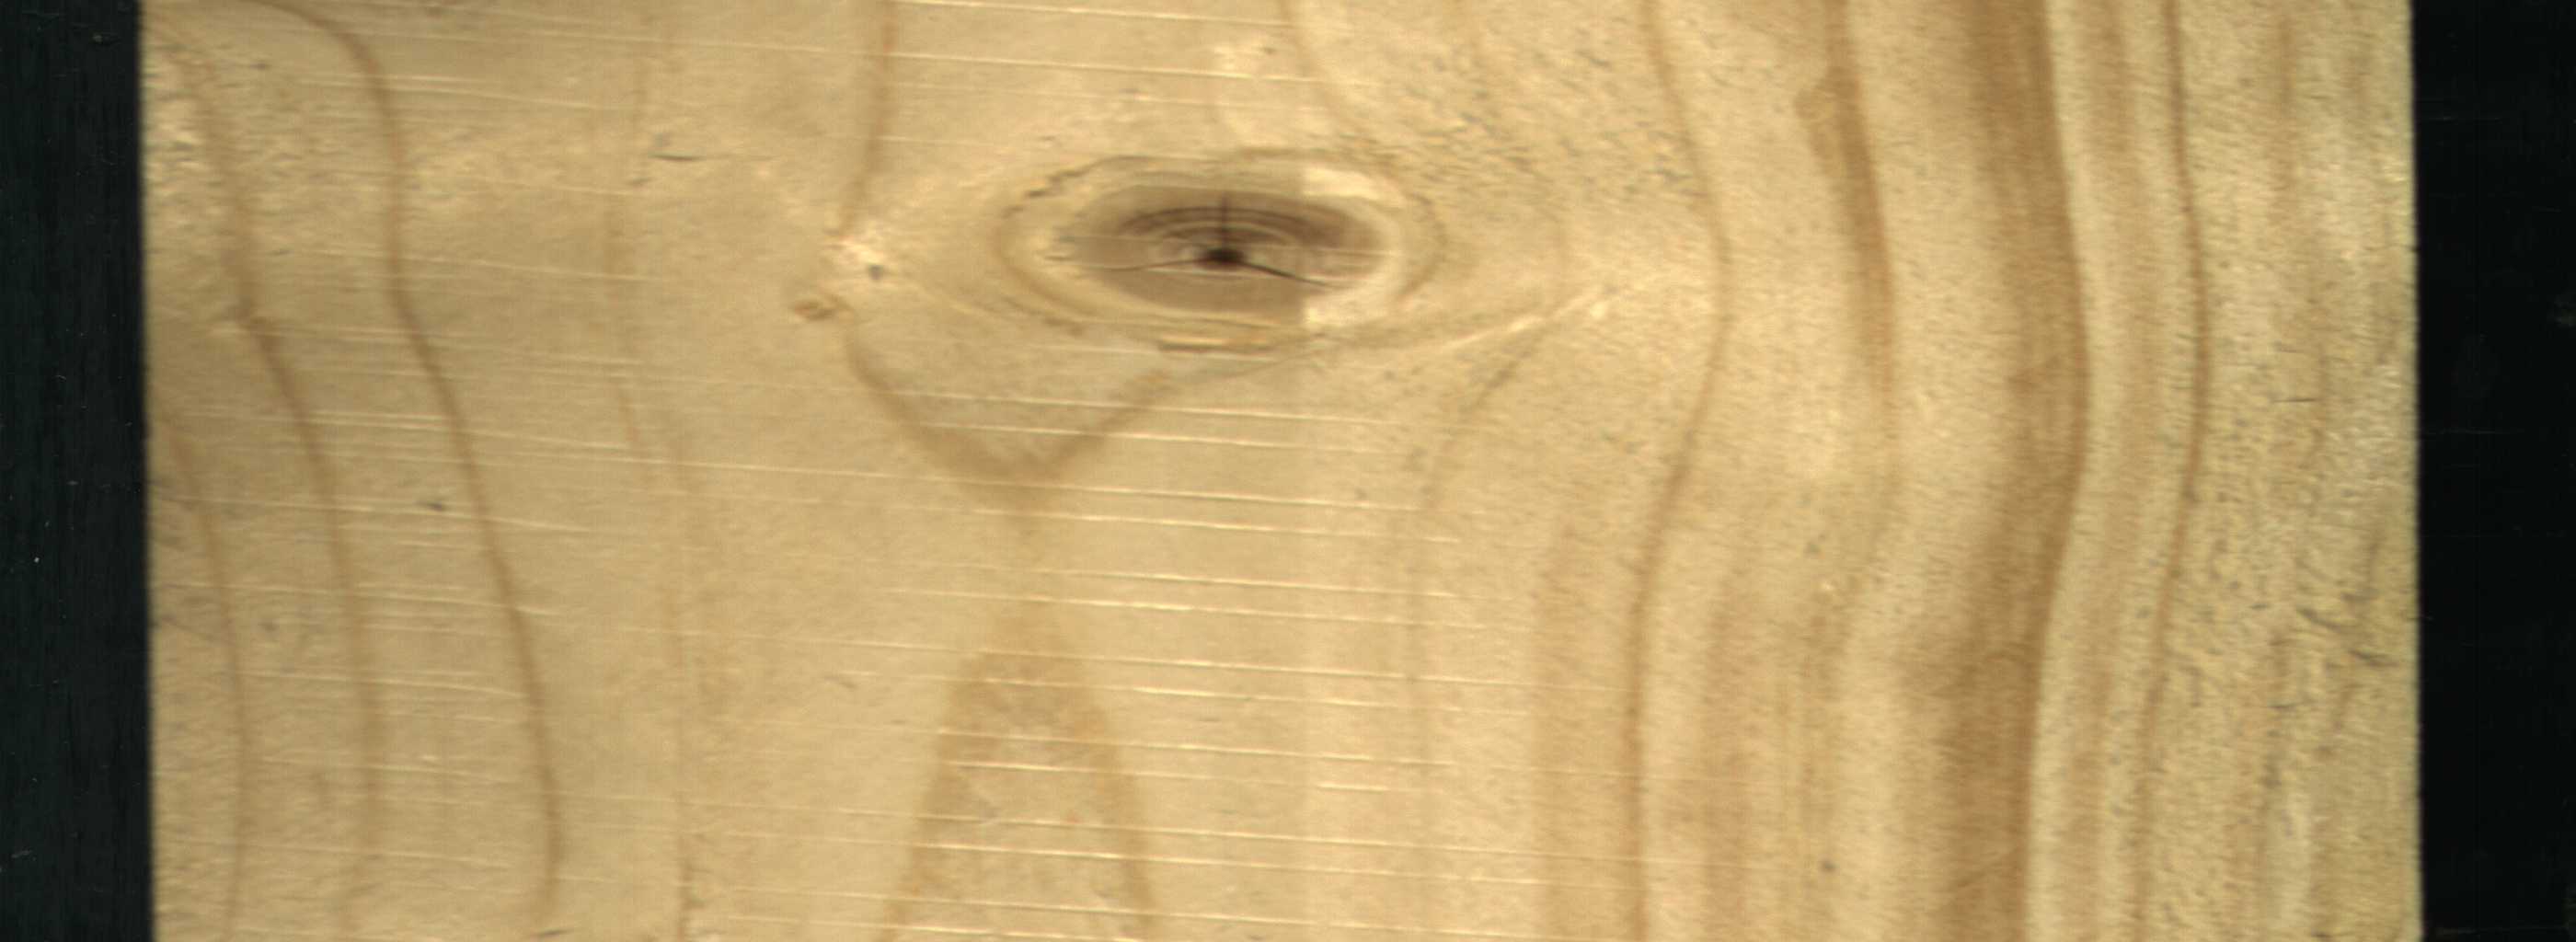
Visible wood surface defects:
Quartzity
knot_with_crack